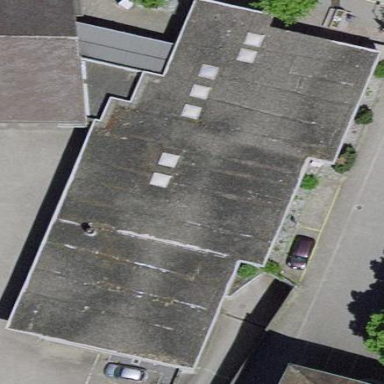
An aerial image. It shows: Building that serves as post office.